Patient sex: M
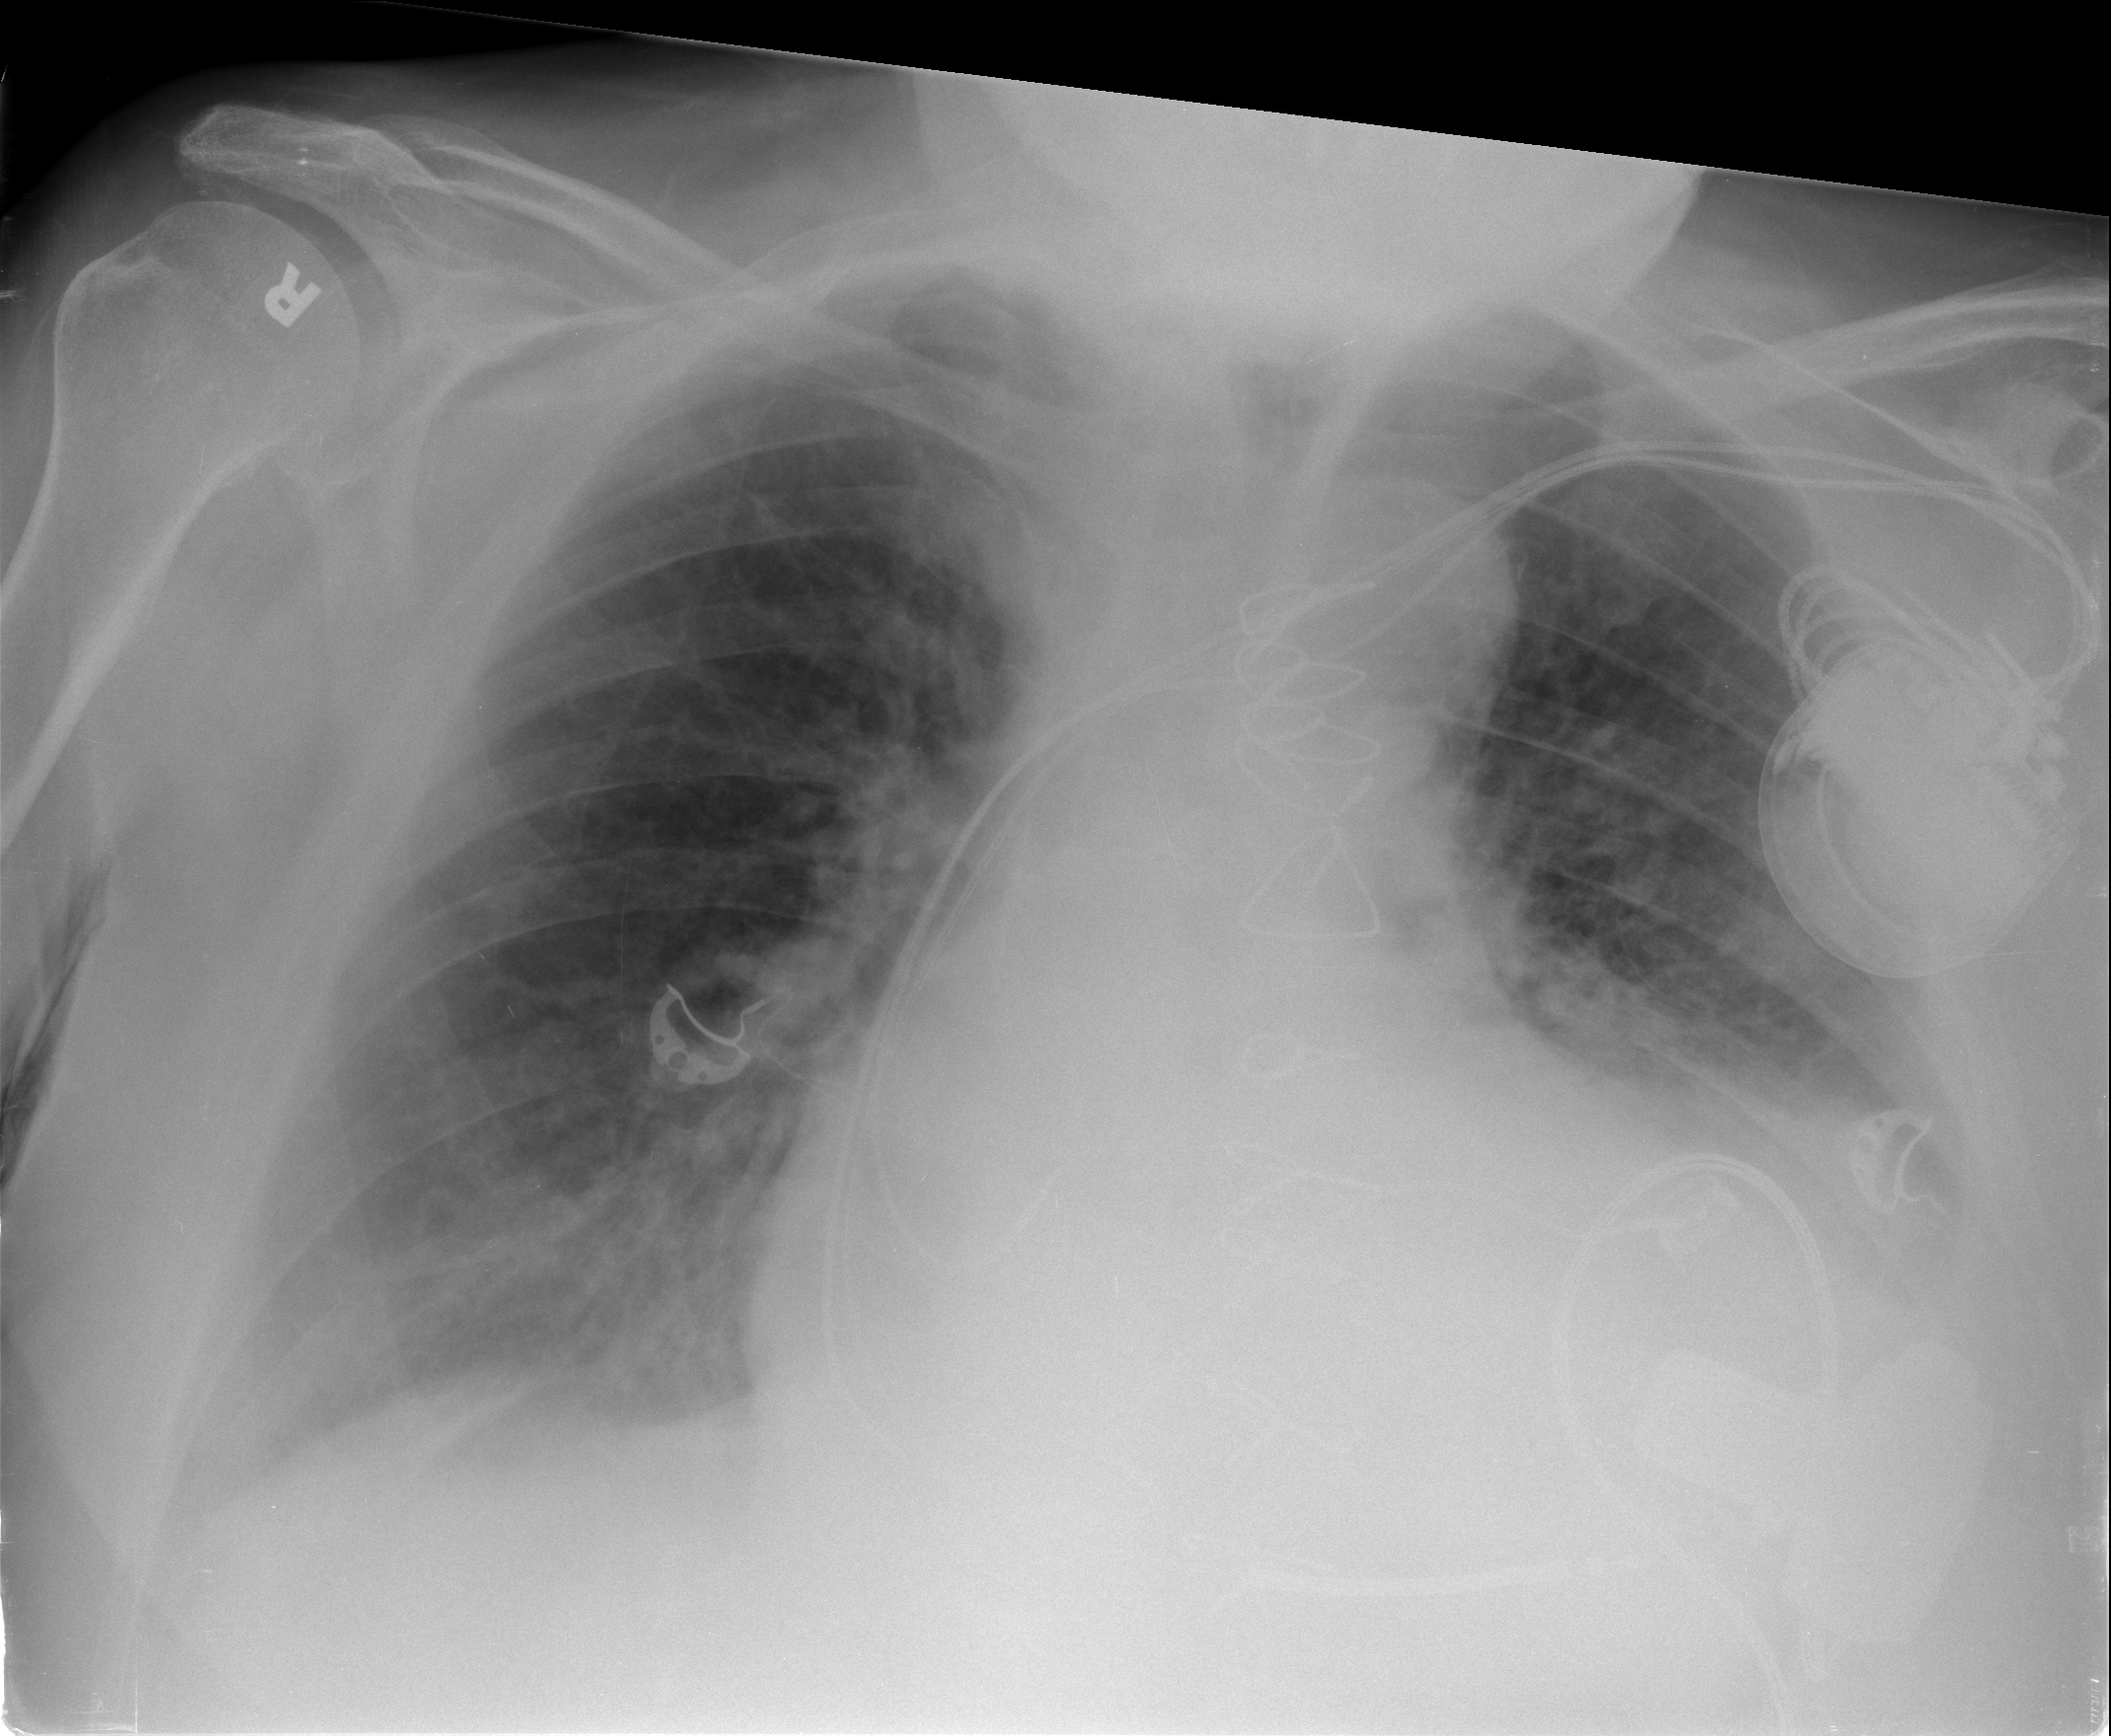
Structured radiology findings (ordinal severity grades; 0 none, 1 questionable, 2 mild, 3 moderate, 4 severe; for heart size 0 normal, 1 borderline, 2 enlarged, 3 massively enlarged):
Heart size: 3
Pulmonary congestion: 2
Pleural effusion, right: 2
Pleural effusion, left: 2
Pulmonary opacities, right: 0
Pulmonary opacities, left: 0
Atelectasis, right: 2
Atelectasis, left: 2